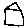
Label: house